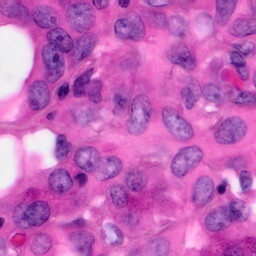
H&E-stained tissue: Pancreatic